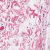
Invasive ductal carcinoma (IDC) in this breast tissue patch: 1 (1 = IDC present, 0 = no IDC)